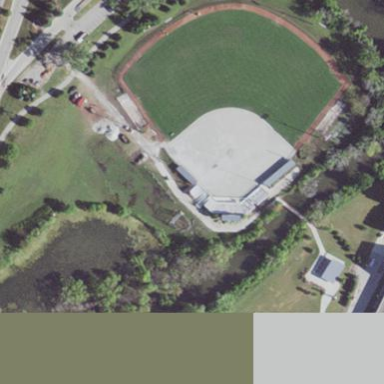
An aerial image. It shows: Baseball pitch for leisure land activities.